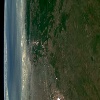
Label: land